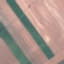
Label: AnnualCrop